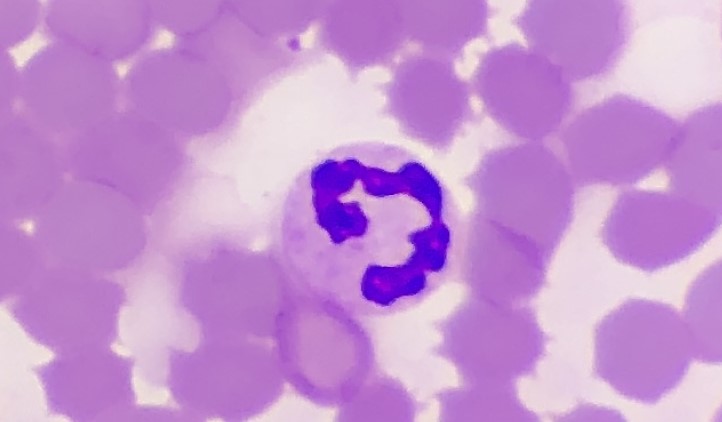
White blood cell type: Neutrophil